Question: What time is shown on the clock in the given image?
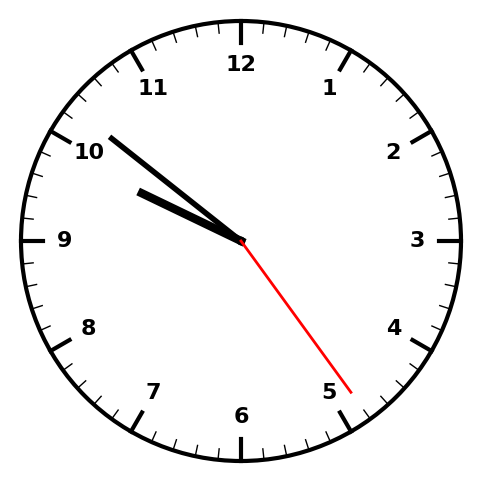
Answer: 09:51:24